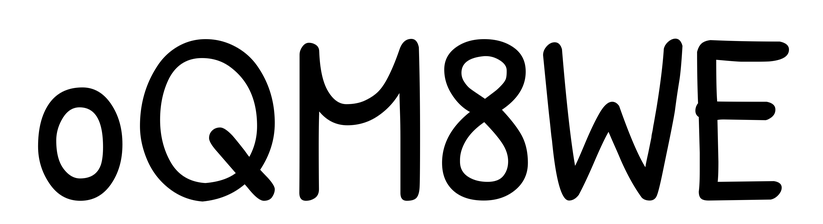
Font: PatrickHand-Regular